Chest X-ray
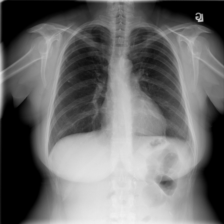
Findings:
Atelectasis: negative
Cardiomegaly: negative
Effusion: negative
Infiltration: negative
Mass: negative
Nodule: negative
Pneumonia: negative
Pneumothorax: negative
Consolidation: negative
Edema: negative
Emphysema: negative
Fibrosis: negative
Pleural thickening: negative
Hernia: negative